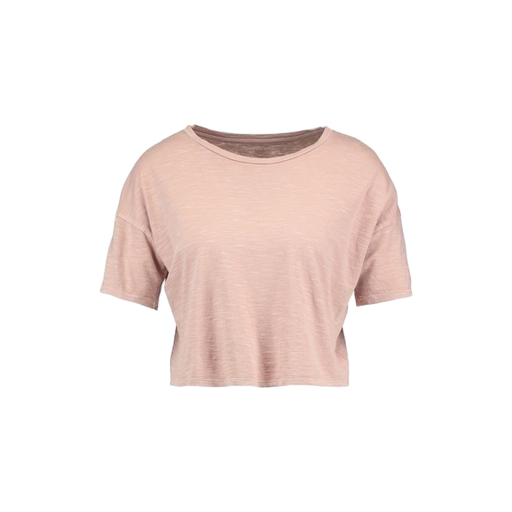
pink slub tee, pink cropped t-shirt, pink clay tee, white background